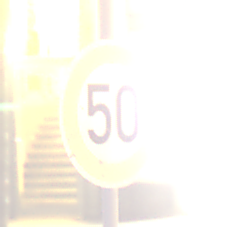
Verkehrszeichen: Geschwindigkeit50
Umgebung: Outdoor, Urban
Tageszeit: Night
Wetter: Clear
Licht: Artificial
Jahreszeit: NotSpecified
Kontrast: HighContrast